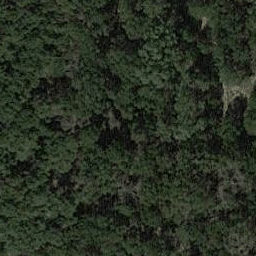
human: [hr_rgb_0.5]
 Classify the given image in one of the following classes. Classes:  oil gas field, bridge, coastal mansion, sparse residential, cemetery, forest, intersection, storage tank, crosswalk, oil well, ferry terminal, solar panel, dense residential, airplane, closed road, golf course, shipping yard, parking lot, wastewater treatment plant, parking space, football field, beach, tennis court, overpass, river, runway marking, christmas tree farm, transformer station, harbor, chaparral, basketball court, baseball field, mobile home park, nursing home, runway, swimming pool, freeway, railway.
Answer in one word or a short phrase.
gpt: forest